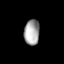
Tissue: lung
Cell type: Others
Senescence score: 0.1702
Nuclear area (px): 384
Mean DAPI intensity: 164.62